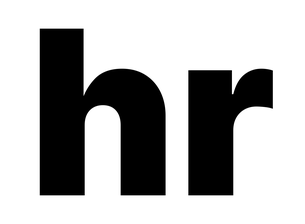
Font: Inter_Black